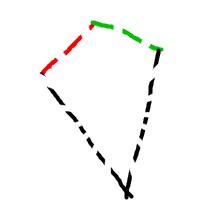
Shape: kite